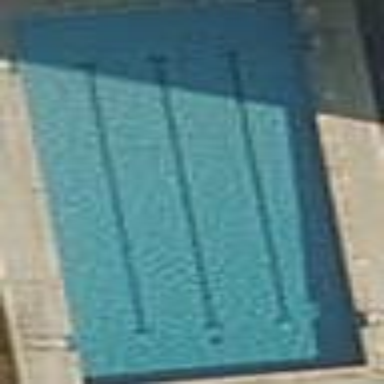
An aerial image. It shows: Swimming pool located in leisure land.